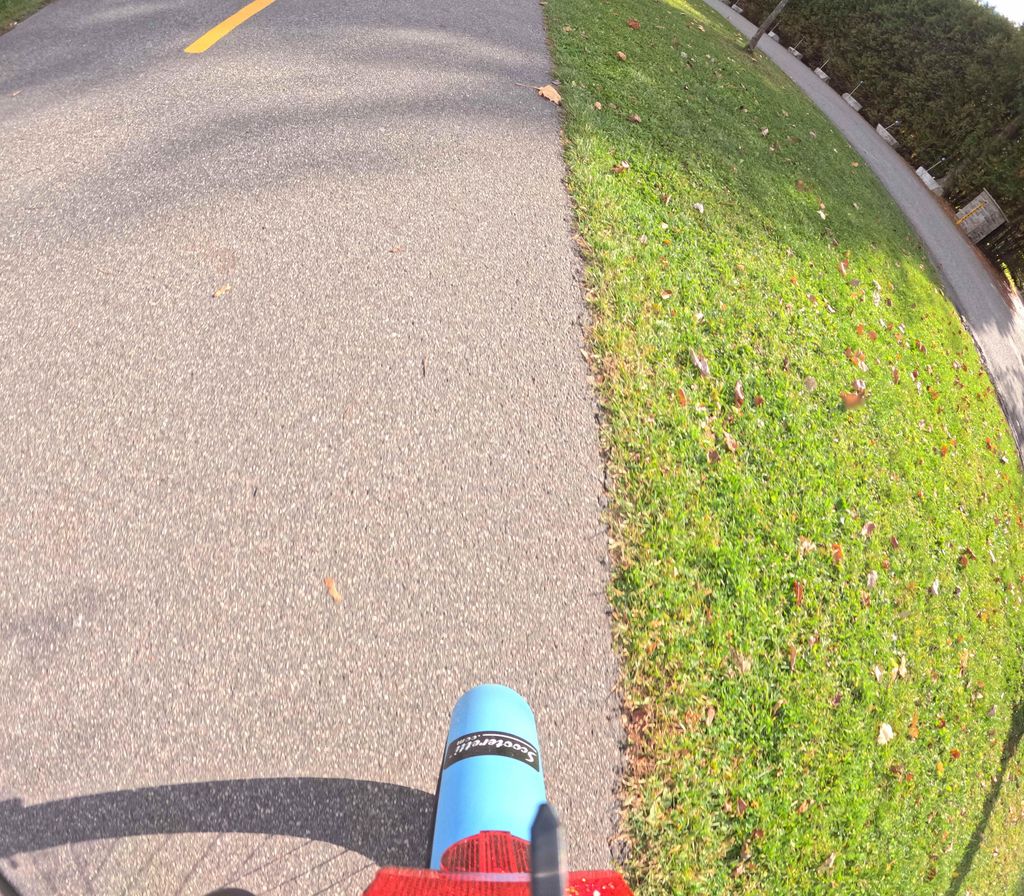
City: ottawa-gatineau